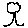
Label: tree